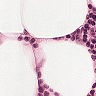
Metastatic tissue present: no